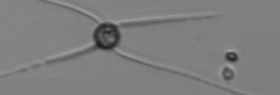
Label: Chaetoceros_danicus